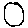
Label: circle